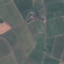
Land use / land cover class: PermanentCrop